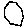
Label: hexagon